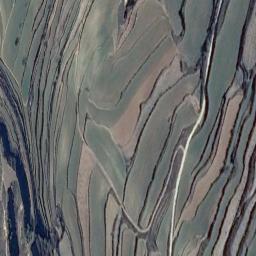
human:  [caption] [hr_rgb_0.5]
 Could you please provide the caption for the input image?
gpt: There is a winding cramped road next to a large brown and green mixed terraces .

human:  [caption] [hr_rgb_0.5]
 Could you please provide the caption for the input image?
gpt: There is a river on the terrace .

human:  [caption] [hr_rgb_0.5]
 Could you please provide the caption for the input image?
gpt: There are bare and green terrace .

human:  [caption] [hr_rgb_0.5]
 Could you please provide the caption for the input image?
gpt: There is a winding path between the terraces  .

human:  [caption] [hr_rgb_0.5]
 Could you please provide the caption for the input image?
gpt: A river goes across the terraces .